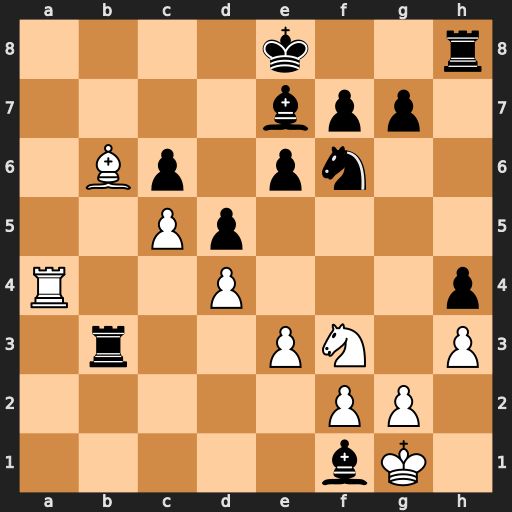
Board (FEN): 4k2r/4bpp1/1Bp1pn2/2Pp4/R2P3p/1r2PN1P/5PP1/5bK1
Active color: w
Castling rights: k
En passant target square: -
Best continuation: Ra8+ Bd8 Rxd8+ Ke7 Rxh8